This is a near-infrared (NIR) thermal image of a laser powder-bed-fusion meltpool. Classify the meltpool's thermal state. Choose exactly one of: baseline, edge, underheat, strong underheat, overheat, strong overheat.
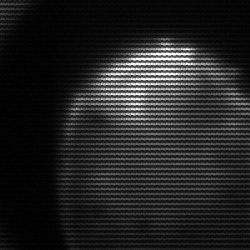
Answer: edge